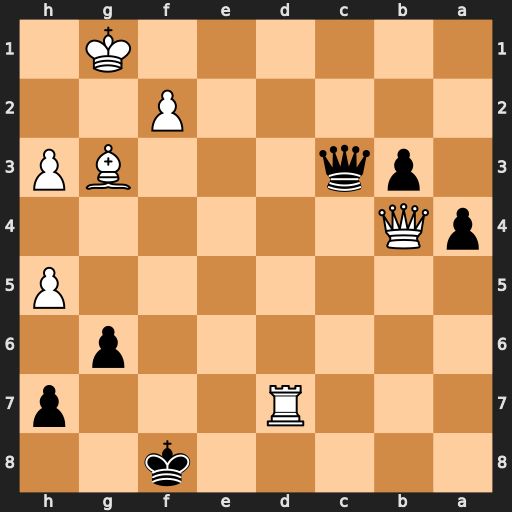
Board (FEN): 5k2/3R3p/6p1/7P/pQ6/1pq3BP/5P2/6K1
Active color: b
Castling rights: -
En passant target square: -
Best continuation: Qxb4 Bd6+ Qxd6